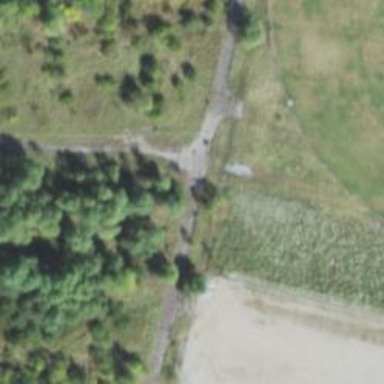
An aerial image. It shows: Disused railway.